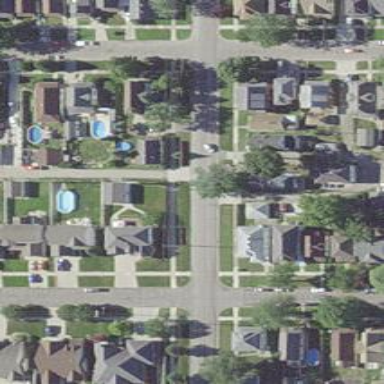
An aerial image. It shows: Residential road with asphalt surface and separate sidewalk.